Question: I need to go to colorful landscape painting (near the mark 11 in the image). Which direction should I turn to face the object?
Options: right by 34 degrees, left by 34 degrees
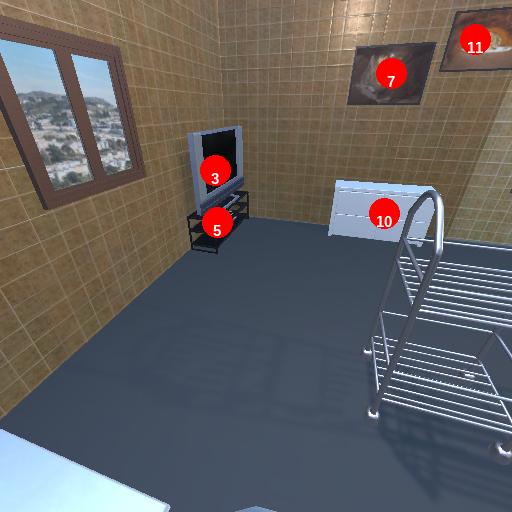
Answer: right by 34 degrees